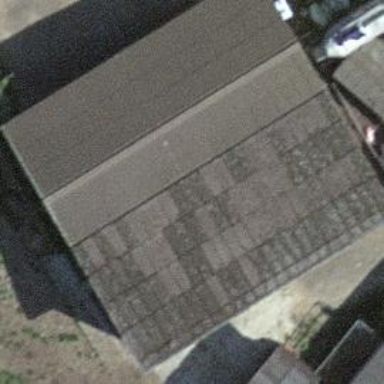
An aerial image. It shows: Shed.